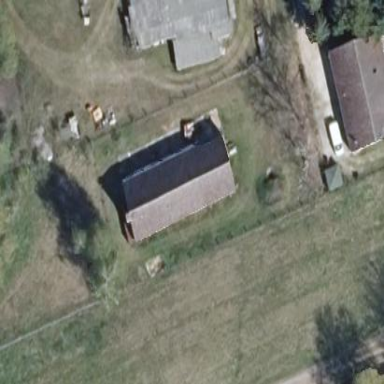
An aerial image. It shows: Gabled building with the roof oriented along its structure.